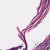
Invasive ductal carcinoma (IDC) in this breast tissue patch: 0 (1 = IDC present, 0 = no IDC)